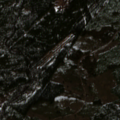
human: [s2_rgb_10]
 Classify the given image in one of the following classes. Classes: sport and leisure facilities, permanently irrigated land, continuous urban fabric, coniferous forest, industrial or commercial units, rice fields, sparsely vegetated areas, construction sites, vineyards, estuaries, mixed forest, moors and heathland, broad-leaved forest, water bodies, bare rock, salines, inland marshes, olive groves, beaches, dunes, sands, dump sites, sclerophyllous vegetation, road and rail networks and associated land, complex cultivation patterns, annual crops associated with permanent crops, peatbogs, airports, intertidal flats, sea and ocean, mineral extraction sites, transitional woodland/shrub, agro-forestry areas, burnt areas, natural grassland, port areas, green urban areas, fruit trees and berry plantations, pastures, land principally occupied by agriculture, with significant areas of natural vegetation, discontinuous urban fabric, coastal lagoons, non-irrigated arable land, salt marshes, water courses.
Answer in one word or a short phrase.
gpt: coniferous forest, mixed forest, transitional woodland/shrub